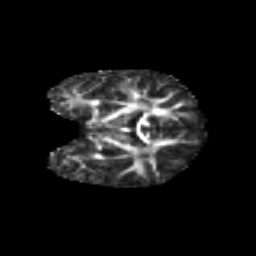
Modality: FA
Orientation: coronal
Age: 6
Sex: female
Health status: healthy